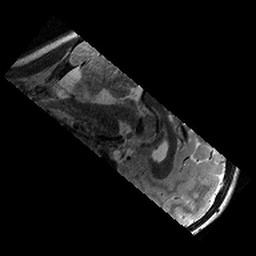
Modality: T2w
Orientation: sagittal
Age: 11
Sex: male
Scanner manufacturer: siemens
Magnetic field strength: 3 T
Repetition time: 9.23 s
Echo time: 0.067 s